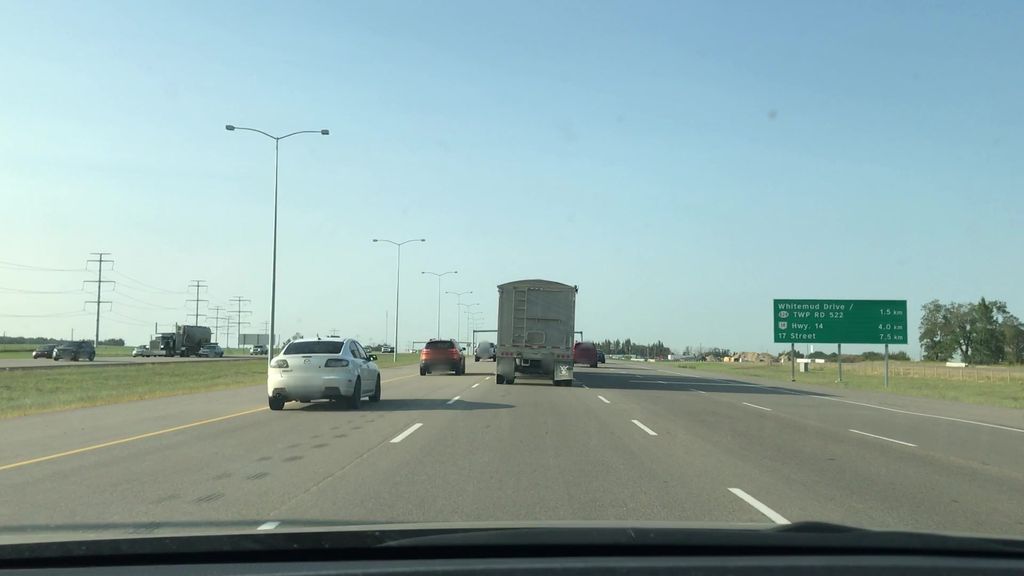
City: edmonton